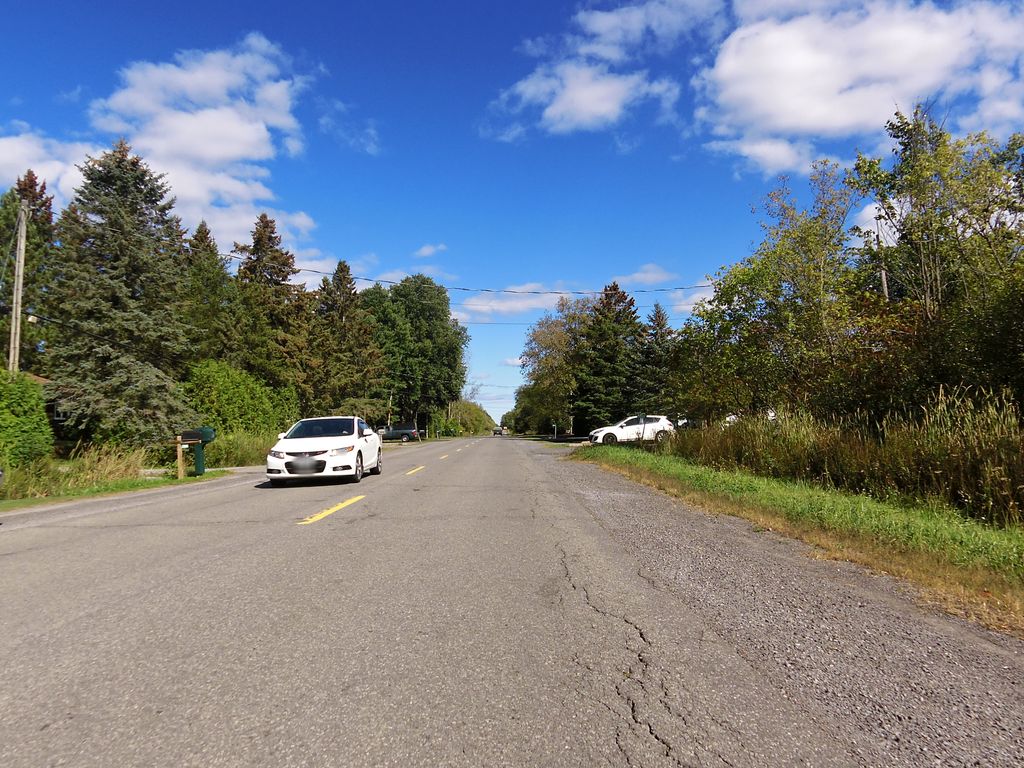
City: ottawa-gatineau